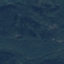
Land use / land cover class: Forest